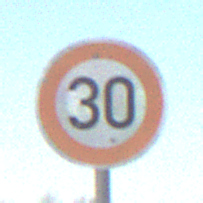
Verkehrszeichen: Geschwindigkeit30
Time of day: SunriseSunset
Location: Outdoor (Nature)
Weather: PartlyCloudy
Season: NotSpecified
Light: Natural